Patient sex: M
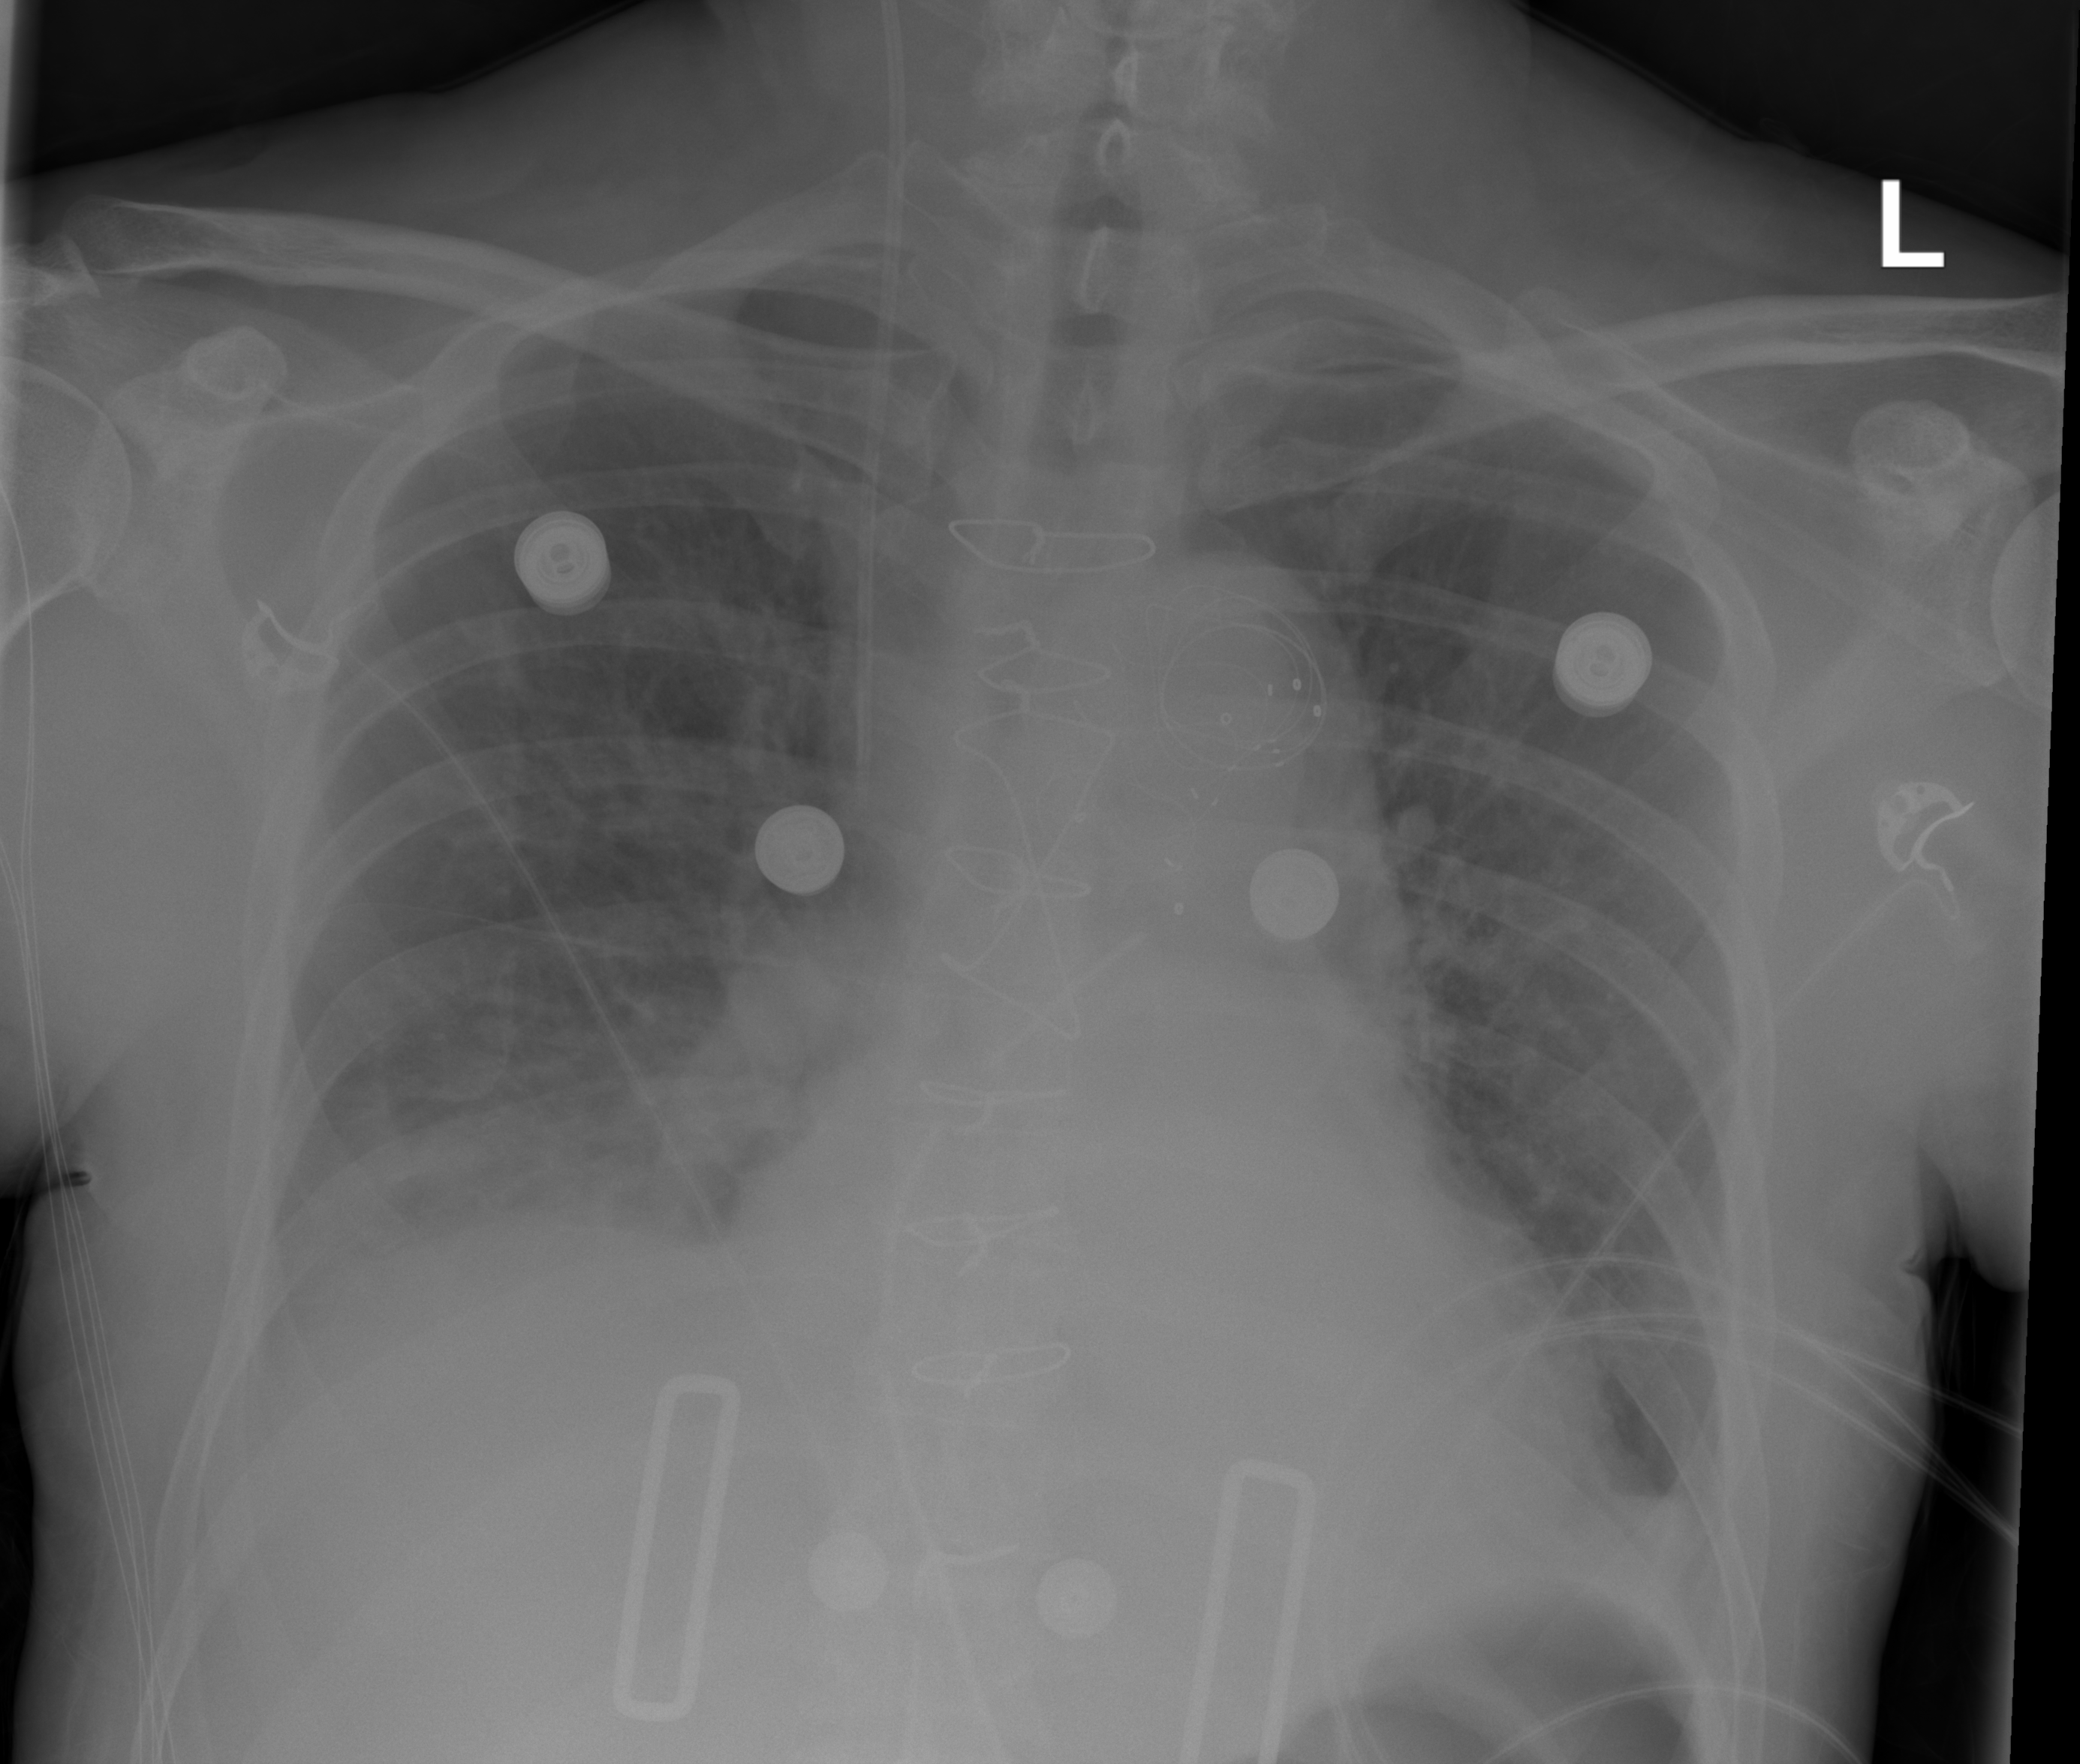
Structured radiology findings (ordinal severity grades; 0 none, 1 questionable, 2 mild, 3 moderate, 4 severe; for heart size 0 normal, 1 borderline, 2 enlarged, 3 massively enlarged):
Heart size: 0
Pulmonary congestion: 0
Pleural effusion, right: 0
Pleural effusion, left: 0
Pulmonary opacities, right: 0
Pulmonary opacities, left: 0
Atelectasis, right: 2
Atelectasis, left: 2